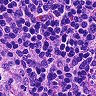
Metastatic tissue present: no